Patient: sex M, age 47
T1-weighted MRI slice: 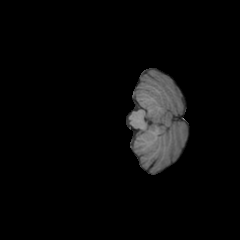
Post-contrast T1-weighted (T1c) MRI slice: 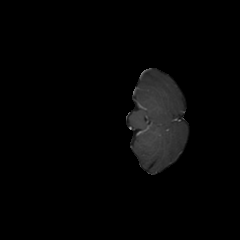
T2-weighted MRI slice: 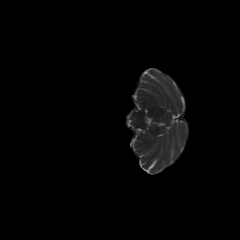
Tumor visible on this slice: no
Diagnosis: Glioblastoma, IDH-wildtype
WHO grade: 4